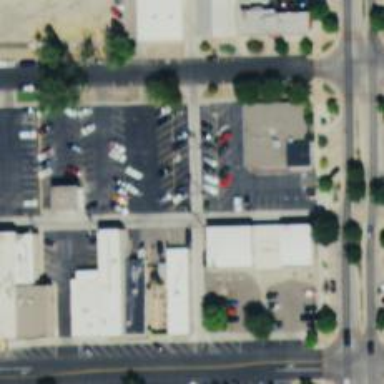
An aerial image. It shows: Parking space.